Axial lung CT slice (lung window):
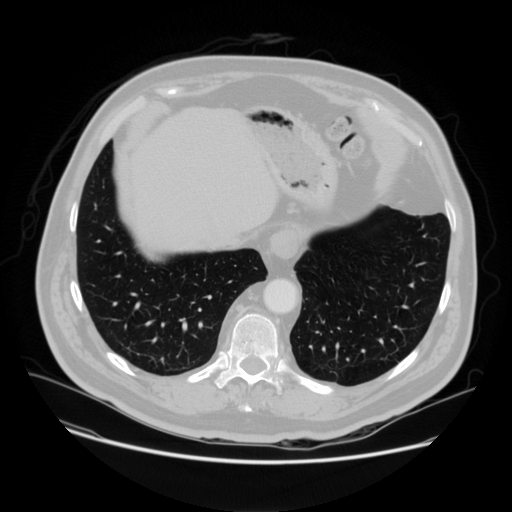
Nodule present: no